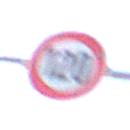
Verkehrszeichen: Geschwindigkeit120
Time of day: Midday
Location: Outdoor (Nature)
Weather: PartlyCloudy
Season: NotSpecified
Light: Natural